Question: I have following Crystal Report:

Here data which is displayed have period 200804 to 201003 my problem is i want to sum up tax payable and credit carried forward for same TIN numbers who has paid for different quater of period (Highlighted in Report) and display the total below (in new row) the group of TIN numbers.
Every time i encounter the group of same TIN number i want to display total in new row below the group.
Please Help me out of this.
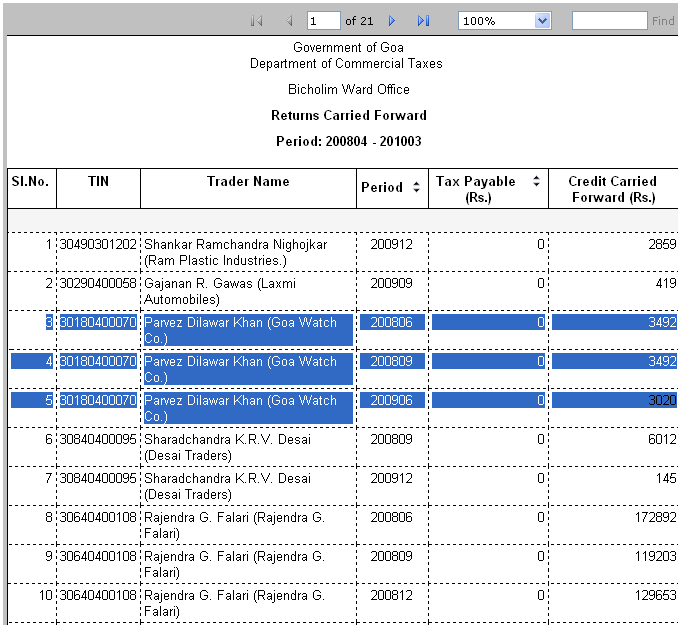
Answer: Group by Tin number using Group Name Fields and calculate total using Running Total Fields